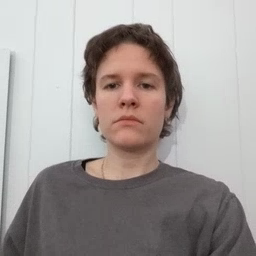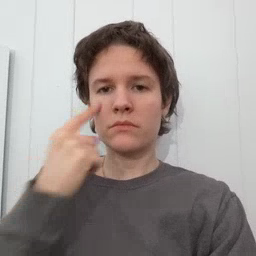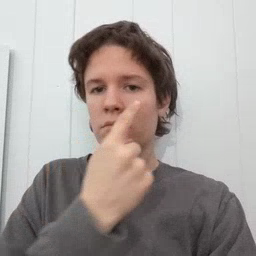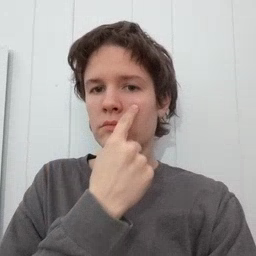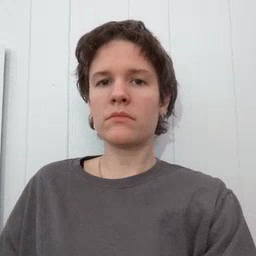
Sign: eye